Field crop: maize
Growth stage: 1
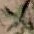
Species: atriplex